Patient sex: M
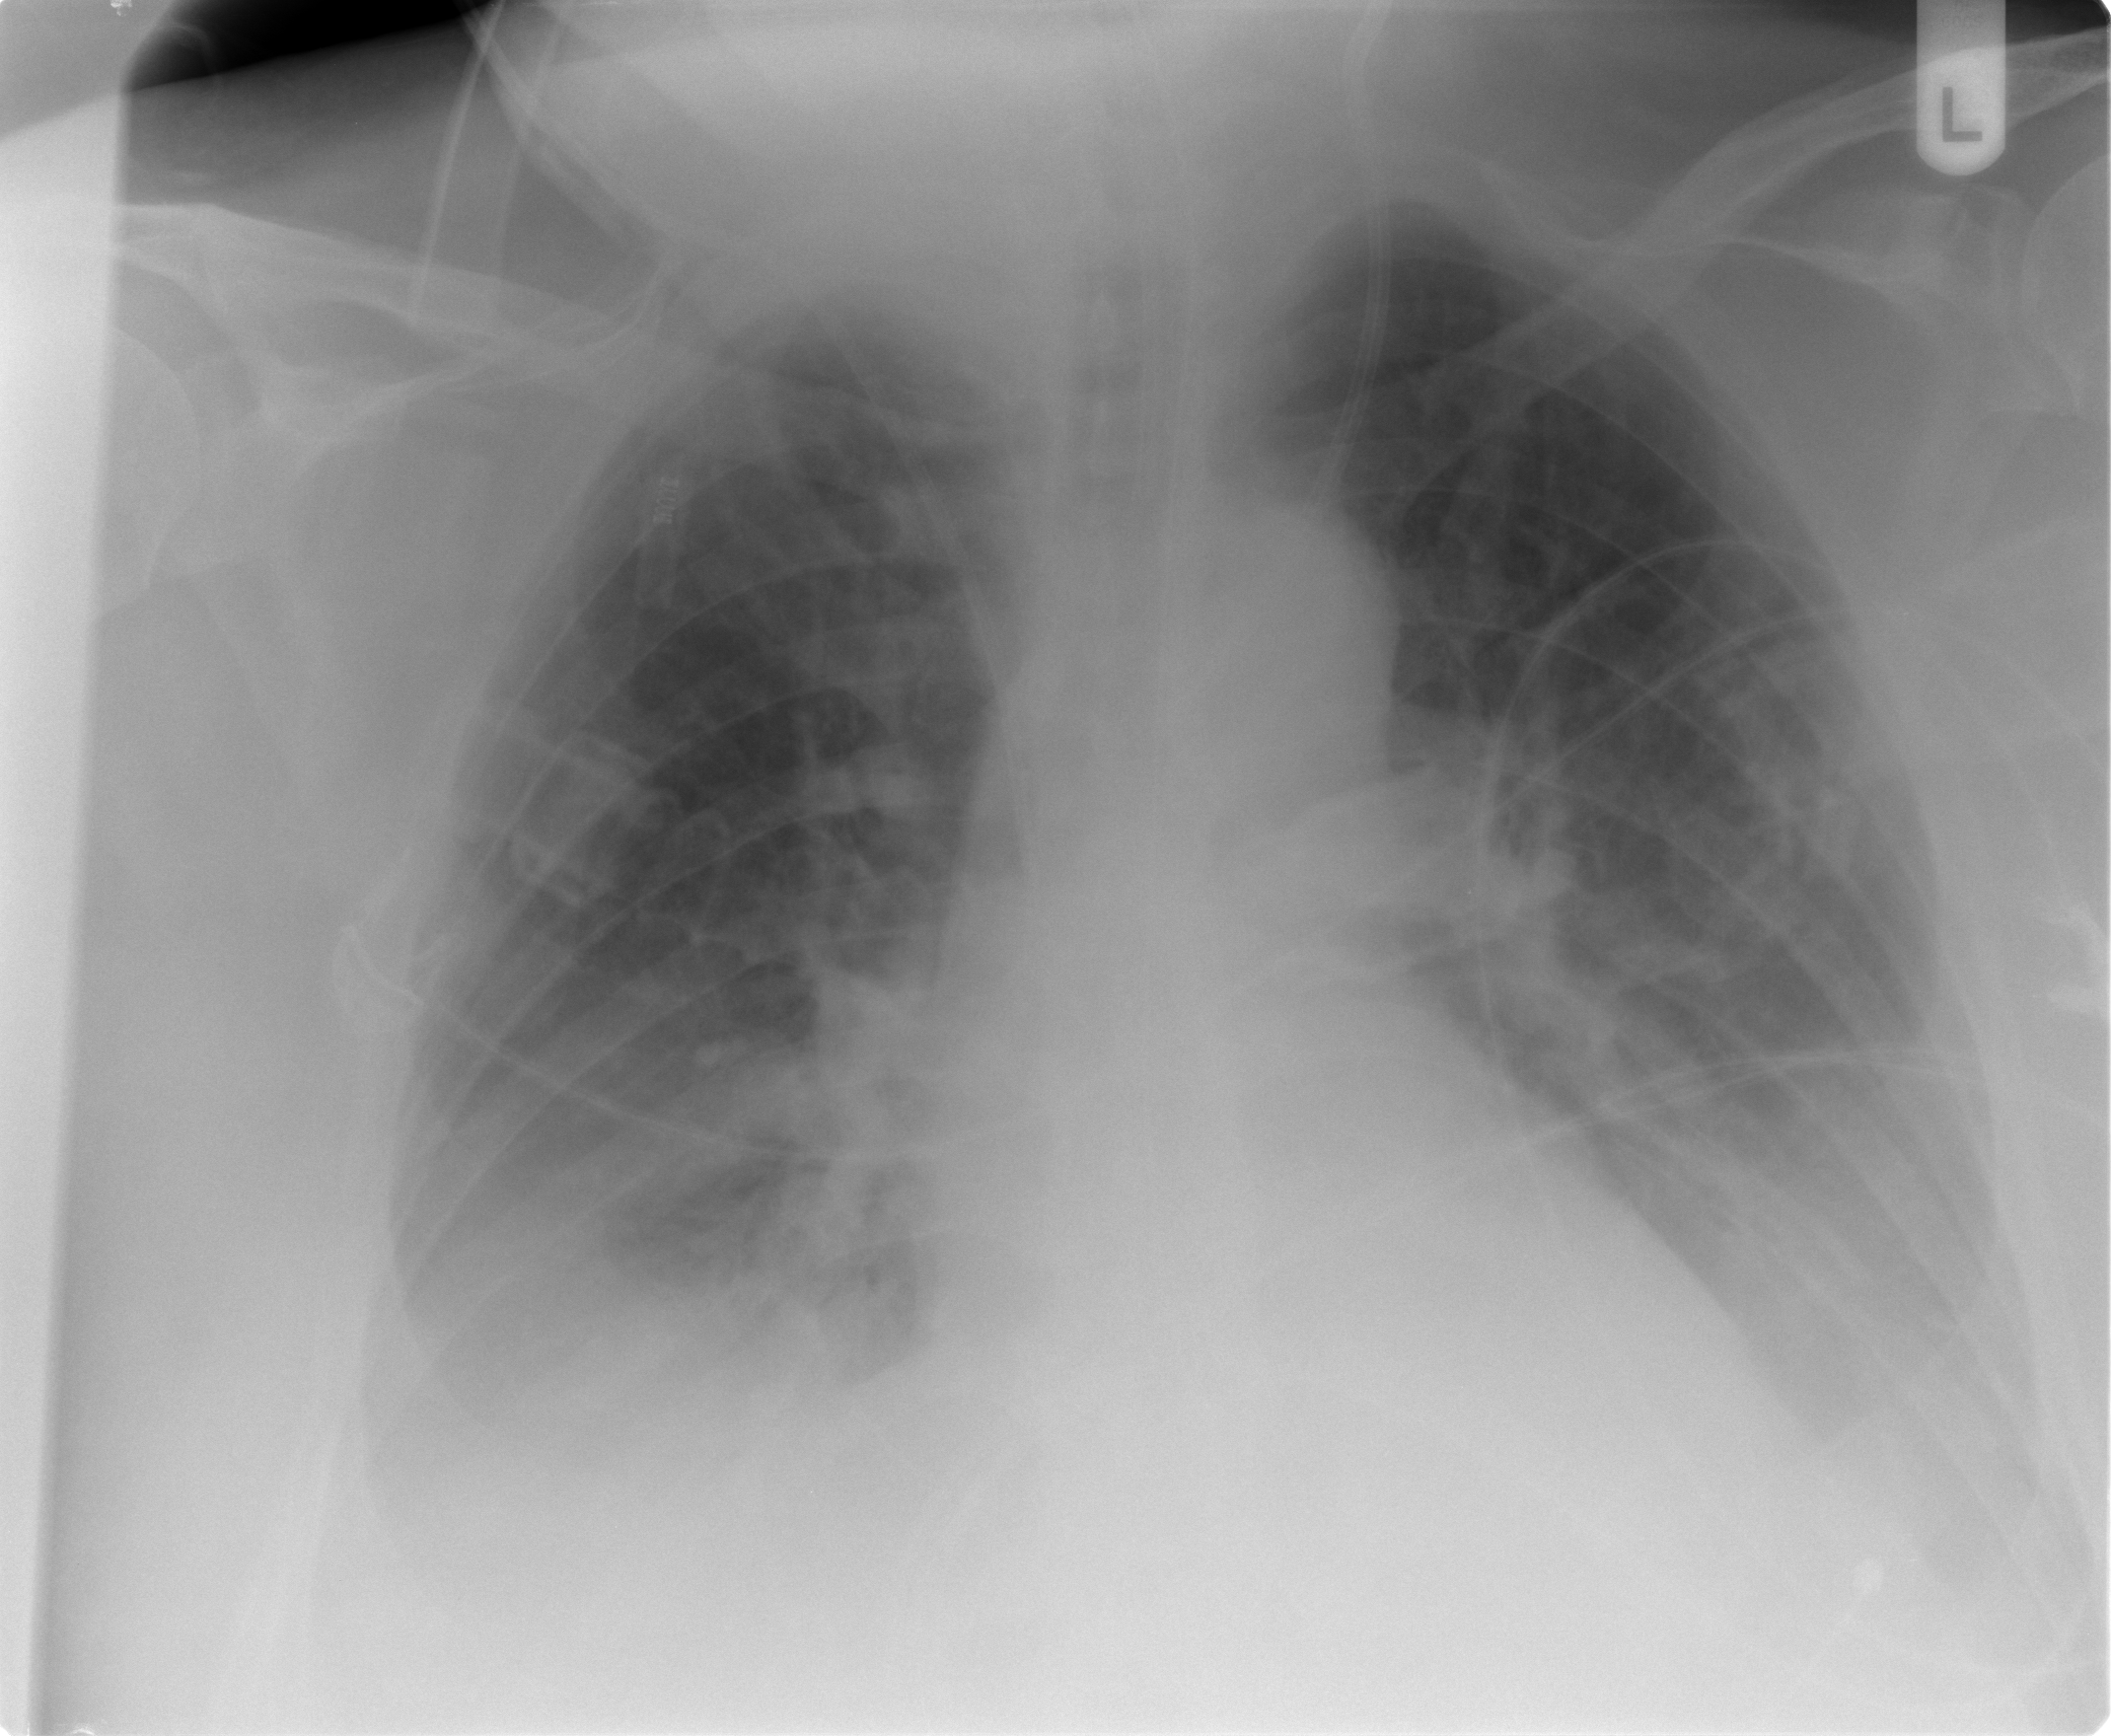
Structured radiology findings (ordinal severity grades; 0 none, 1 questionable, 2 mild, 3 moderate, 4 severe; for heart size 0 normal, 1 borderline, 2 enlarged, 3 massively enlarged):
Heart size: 0
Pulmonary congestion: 2
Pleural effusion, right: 2
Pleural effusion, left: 2
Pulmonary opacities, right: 0
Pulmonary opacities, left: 0
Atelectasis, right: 2
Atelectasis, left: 2